Question: Just install the RAD Studio with default option and when I start IDE, I have the following error message.
Any idea ?
One more stuff :

: I try to install on a VM ... and it's ok. So it's something on my PM but what?
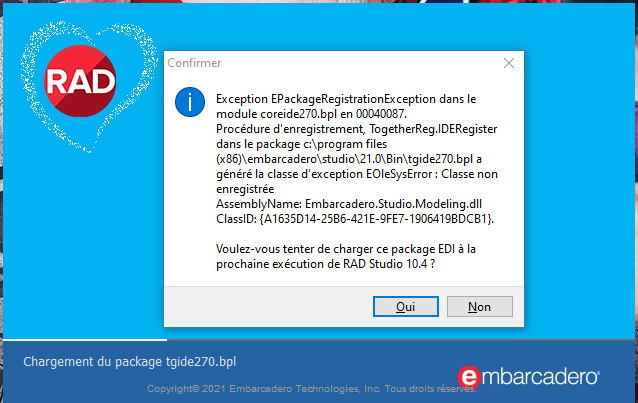
Answer: I "just do it" manually with
'''
regasm "C:\Program Files (x86)\Embarcadero\Studio.0in\Embarcadero.Studio.Modeling.dll"
'''